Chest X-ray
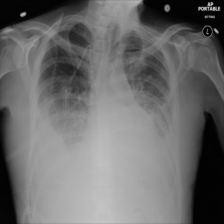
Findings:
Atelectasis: negative
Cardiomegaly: negative
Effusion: positive
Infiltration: positive
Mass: negative
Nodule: negative
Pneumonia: negative
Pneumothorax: negative
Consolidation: negative
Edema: negative
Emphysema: negative
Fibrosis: negative
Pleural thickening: negative
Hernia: negative